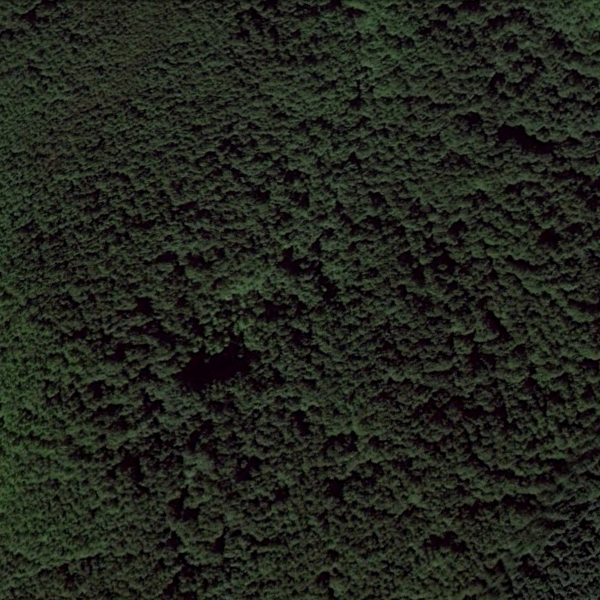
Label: Forest